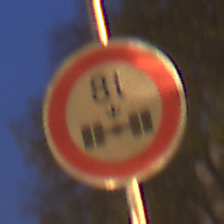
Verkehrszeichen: TatsaechlicheAchslast
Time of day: Night
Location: Outdoor (Urban)
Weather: Clear
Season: NotSpecified
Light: Artificial